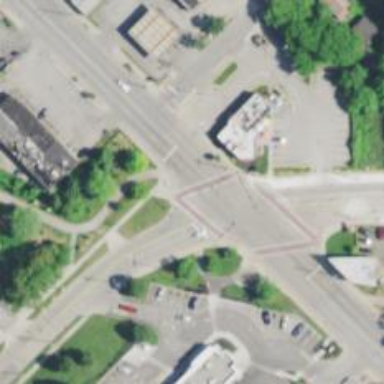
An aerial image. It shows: Footway with marked crossing lines.